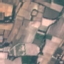
Land use / land cover: PermanentCrop